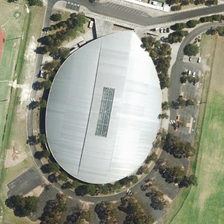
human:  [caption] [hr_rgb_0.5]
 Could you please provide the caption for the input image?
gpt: the center is surrounded by the curving road .

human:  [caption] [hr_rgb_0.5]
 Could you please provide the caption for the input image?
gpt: some green trees are around a oval white building .

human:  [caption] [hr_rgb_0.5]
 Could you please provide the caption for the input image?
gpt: some green trees are around a oval white building .

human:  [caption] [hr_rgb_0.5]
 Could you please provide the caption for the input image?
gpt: the center is surrounded by the curving road .

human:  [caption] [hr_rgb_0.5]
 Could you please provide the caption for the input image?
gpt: some green trees are around a oval white building .